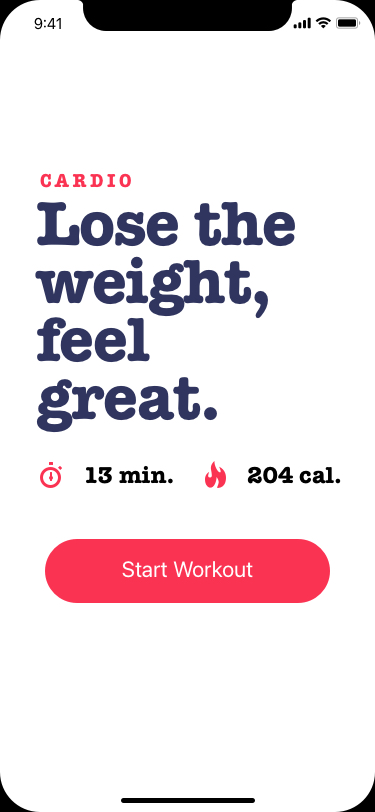
Text in this UI design:
13 min.
204 cal.
Lose the
weight, feel great.
CARDIO